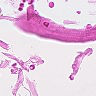
Metastatic tissue present: no